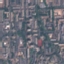
Land use / land cover: Residential